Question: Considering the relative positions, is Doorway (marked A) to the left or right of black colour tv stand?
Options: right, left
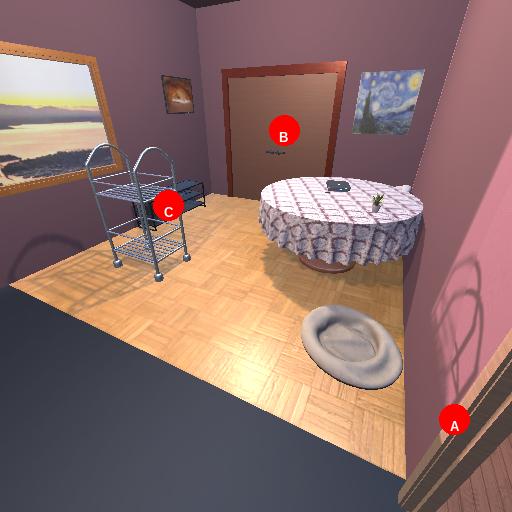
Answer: right